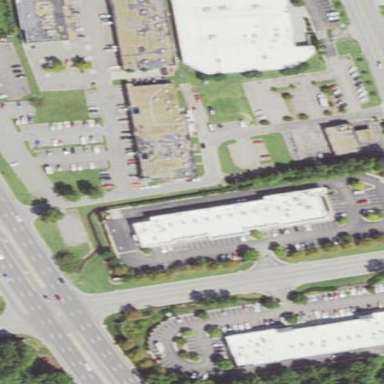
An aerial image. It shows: Retail area.